Question: Inside a div I want to put a background color in the first 50% of it's width, and another color the other 50% of it's width. Ideally On resize I want it to adjust seamlessly without any artifacts or jittery effects.
Ideally I want to avoid using other divs inside the code as I'm working with existing HTML that is difficult to change - really looking for a 100% CSS solution.

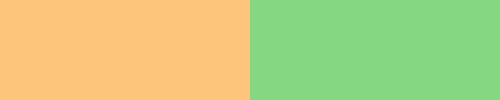
Answer: you can use something like, but based upong the browsers you have to support, it may not work across all of them.
'''
background: linear-gradient(to left, #ff0000 50%, #0000ff 50%);
'''